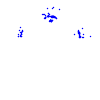
Particle: pion